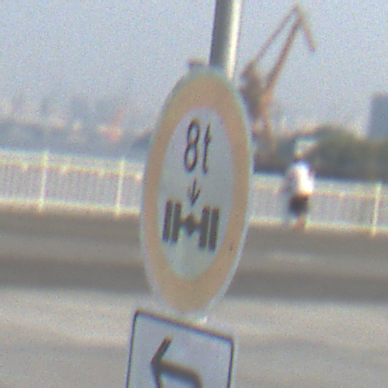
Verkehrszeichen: TatsaechlicheAchslast
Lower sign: RichtungsangabeDurchPfeile2
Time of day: SunriseSunset
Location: Outdoor (Urban)
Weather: Clear
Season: NotSpecified
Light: Natural